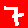
Digit: 7